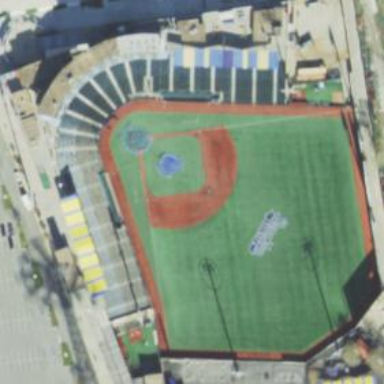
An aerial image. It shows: Baseball stadium for leisure land sports.